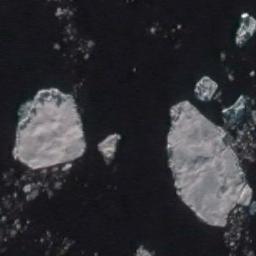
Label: sea_ice